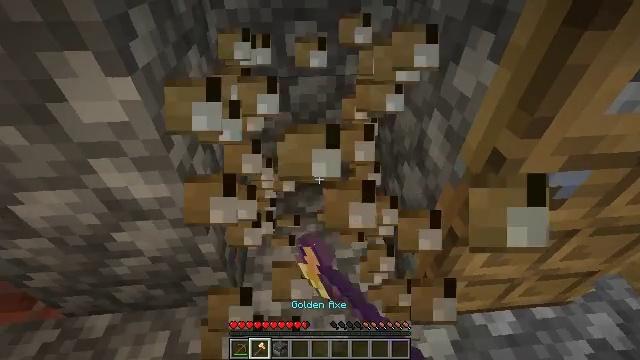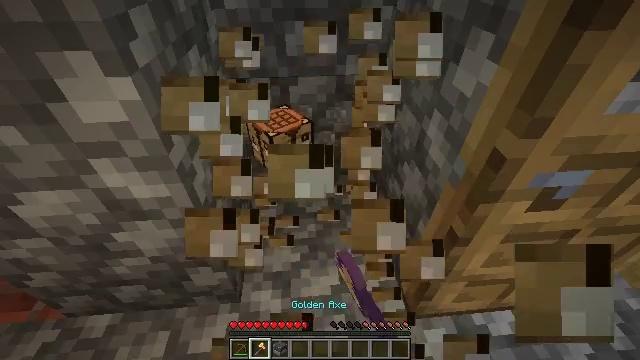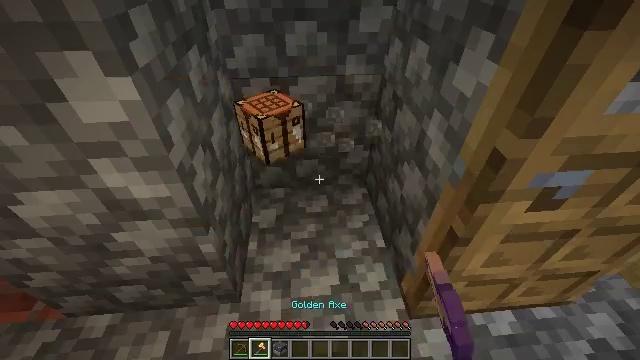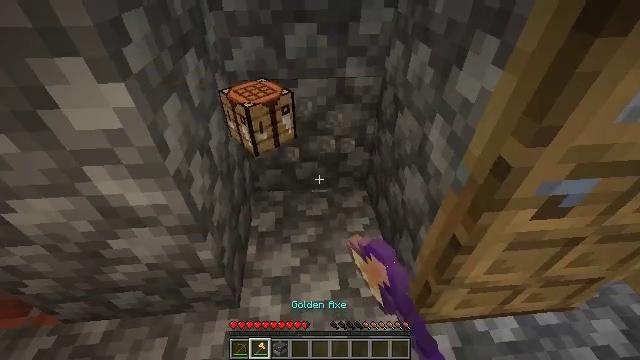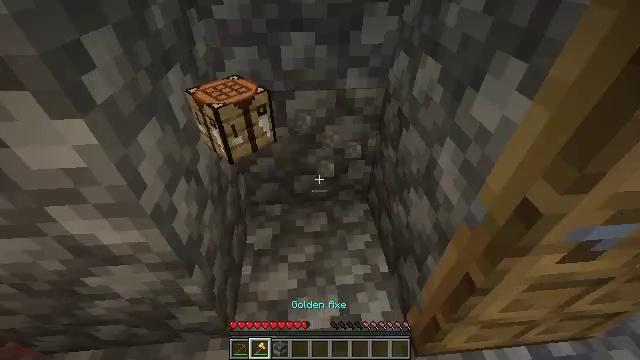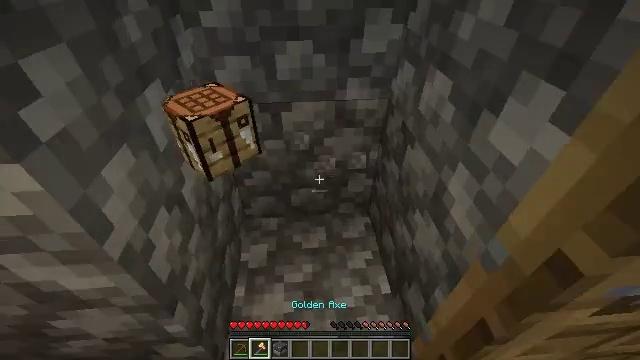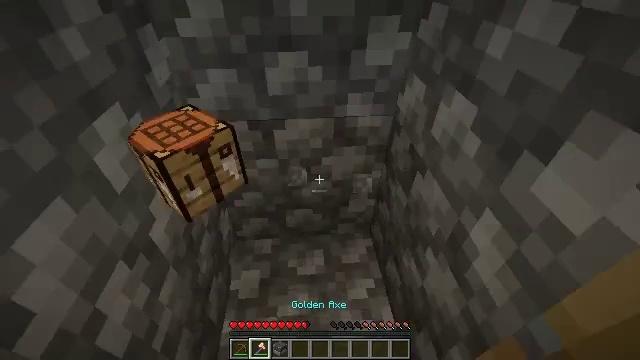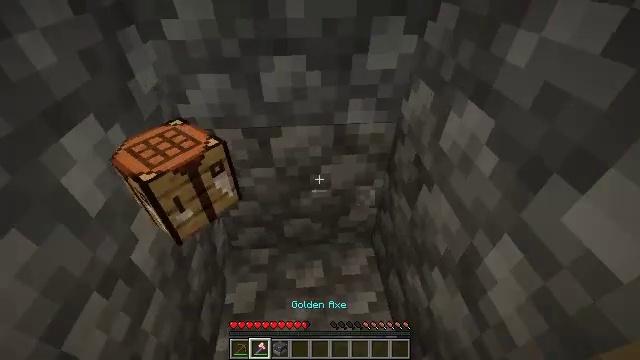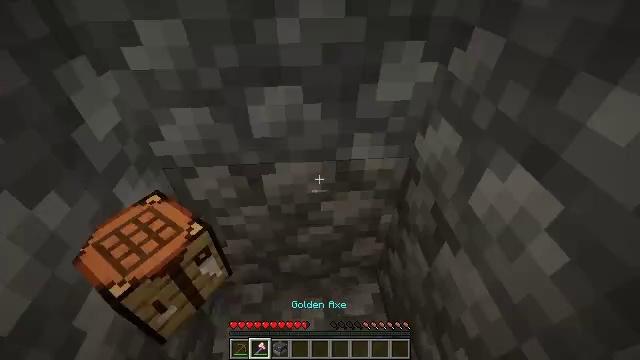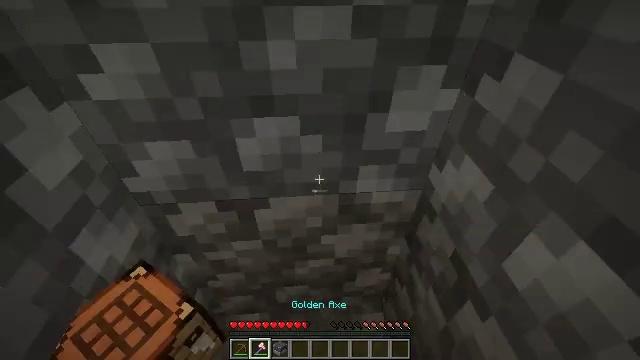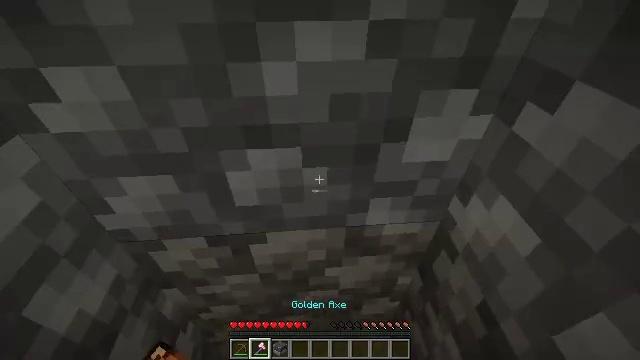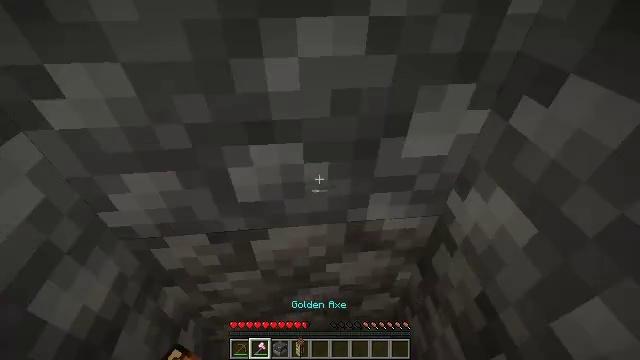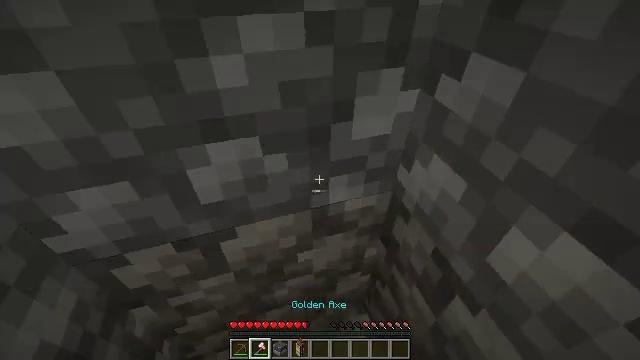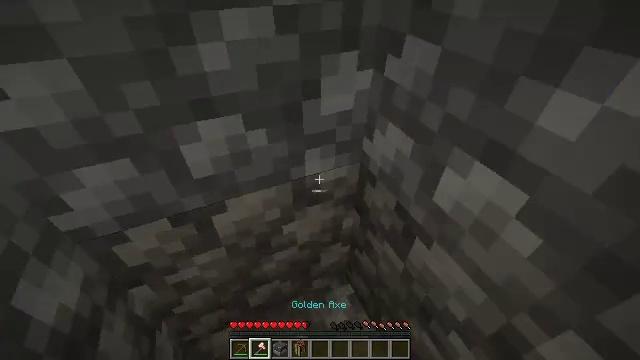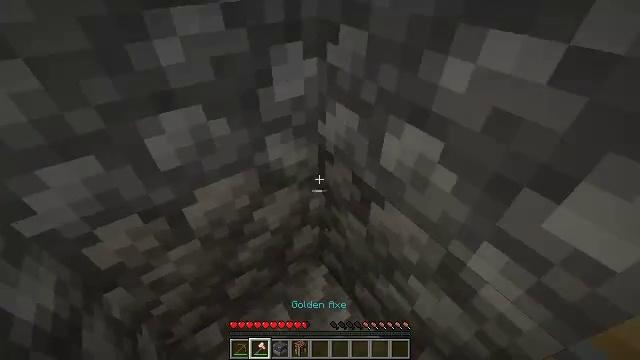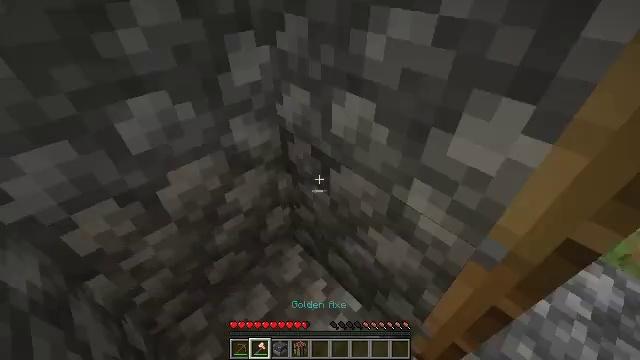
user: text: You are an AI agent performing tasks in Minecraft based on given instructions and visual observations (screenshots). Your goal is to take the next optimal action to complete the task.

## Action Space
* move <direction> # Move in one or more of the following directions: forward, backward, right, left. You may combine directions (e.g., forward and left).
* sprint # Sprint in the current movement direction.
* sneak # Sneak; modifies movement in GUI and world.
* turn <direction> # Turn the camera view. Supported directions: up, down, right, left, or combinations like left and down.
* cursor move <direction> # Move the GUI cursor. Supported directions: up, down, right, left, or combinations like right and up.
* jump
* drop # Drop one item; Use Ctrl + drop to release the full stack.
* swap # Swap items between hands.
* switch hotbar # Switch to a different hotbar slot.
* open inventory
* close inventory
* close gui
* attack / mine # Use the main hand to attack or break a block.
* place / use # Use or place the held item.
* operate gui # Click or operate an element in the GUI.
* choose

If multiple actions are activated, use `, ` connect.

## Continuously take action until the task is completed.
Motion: motion action
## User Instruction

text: Collect the blast furnace by mining it.
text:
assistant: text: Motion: attack / mine
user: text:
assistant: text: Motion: attack / mine
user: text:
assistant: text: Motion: move forward
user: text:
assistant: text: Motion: move forward
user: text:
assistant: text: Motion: move forward
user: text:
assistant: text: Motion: move forward
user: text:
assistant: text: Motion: move forward
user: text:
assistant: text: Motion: move forward
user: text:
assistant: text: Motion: no_op
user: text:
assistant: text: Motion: no_op
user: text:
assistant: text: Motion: move back
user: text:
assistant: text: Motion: move back, turn right
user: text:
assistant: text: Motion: move back, turn right
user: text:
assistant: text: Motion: move back, turn right
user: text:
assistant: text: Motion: move back, turn right
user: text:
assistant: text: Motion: move right, turn right
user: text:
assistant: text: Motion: move right, turn right and up
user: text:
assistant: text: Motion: move right, turn right and up
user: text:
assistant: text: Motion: move right, turn right and up
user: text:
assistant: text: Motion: move right
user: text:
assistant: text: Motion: move right
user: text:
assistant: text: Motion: move right, turn left and up
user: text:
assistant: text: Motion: move forward and move right, turn left and up
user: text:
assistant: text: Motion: move forward and move right, turn left
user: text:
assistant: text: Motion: move forward, turn left
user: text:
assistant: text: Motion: move forward
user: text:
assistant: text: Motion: move forward and move left
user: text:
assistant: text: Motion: move forward and move left
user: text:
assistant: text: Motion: move forward and move left, turn up
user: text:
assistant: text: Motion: move forward and move left, turn right and up